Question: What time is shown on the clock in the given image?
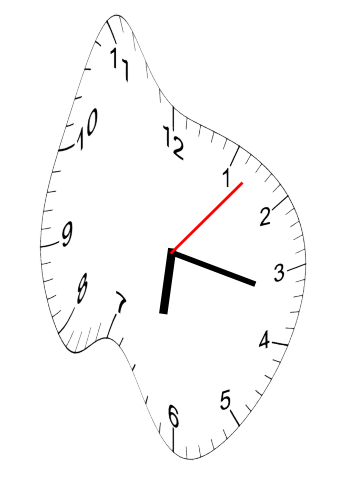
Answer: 06:17:07